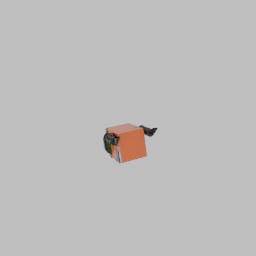
Label: mechanical